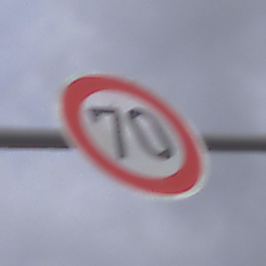
Verkehrszeichen: Geschwindigkeit70
Umgebung: Outdoor, Suburban
Tageszeit: MorningAfternoon
Wetter: PartlyCloudy
Licht: Natural
Jahreszeit: NotSpecified
Kontrast: LowContrast